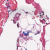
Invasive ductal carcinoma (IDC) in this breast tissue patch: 0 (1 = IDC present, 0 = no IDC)